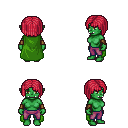
a pixel art fantasy rpg character, female body template, orc, green skin, green cape, magenta pants, ruby red pageboy hairstyle, leather bracers, four views (front, back, left, right), 2x2 character sprite sheet, small pixel art, hard edges, no anti-aliasing